Question: I am creating a plugin for WordPress and I am tiring to sort the names of the users by alphabet and put it into a simple list that have the first character as title.
Here a picture of what I am trying to accomplish :
I don't need the "#" part because I have only names and there is no way for them to start like that.
So I have the array that is already have the values in alphabetic order.
And I am using this :
'''
foreach ($stack as $key => $val) {
$Firstchar = mb_substr(mb_strtoupper($val, "utf-8"),0,1,'utf-8');
// getting the first character of each value to create a title
'''
But I really have no idea how to process from here I tried so many different ways and with no success so if anyone can help me figure this out I will be very thank thankful !
I need to do 2 things :
1 .A way to create an alphabetic titles for the names like in the picture, the hard part is that I it to be dependent on the names that exist so if there is no name that start with the letter "b" there is no section of b at all.
1. A simple example of html of how to do a list like that in the picture.
I am noob but I really need this!
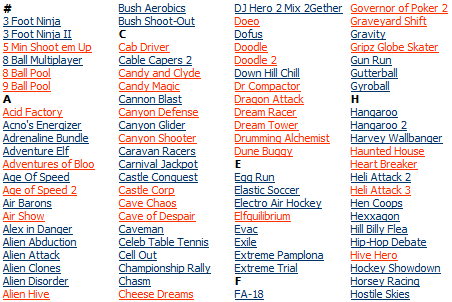
Answer: ### Key-value approach - live example
If '$stack' is arranged like this;
'''
$array = array("a" => array("apples", "ankle"),
"b" => array("batman", "bruce"),
"c" => array("comic", "cat")
);
'''
Then we can do a nested 'foreach'
'''
$array = array("a" => array("apples", "ankle"),
"b" => array("batman", "bruce"),
"c" => array("comic", "cat")
);
foreach($array as $key => $values) {
echo $key . PHP_EOL . PHP_EOL;
echo "<ul>";
foreach($values as $vals) {
echo "<li>". $vals ."</li>";
}
echo "</ul> <br />";
}
'''
### Just-value approach - live example
Otherwise, keep track of the letter.
'''
$array = array("apples", "ankle", "batman", "bruce", "comic", "cat");
$current_letter = strtoupper( substr($array[0], 0, 1) ); //Grab the starting letter
echo $current_letter . PHP_EOL;
foreach($array as $values) { //Loop through our array
if( strtoupper($values[0]) != $current_letter ) { //If the first letter doesn't match the title
$current_letter = strtoupper($values[0]); //Overwrite the title letter
echo PHP_EOL . strtoupper($current_letter) . PHP_EOL; //Echo the title letter
}
echo $values . "<br />"; //Echo the word
}
'''